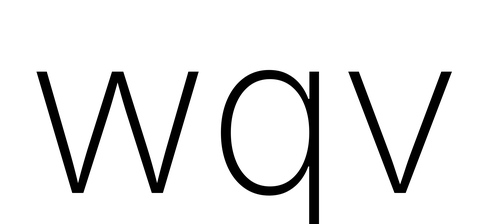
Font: Inter_ExtraLight